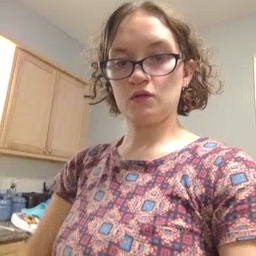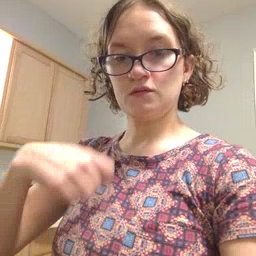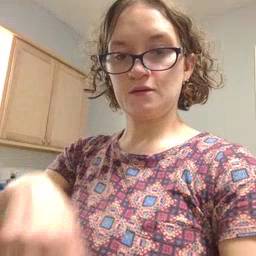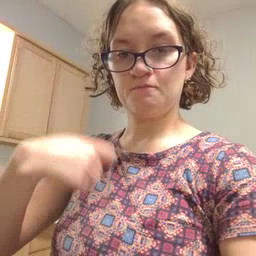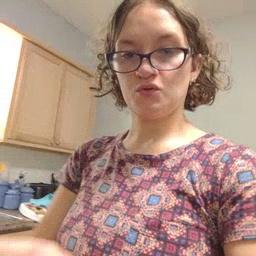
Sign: zipper